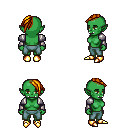
a pixel art fantasy rpg character, female body template, orc, green skin, steel arm armor, teal pants, dark blonde long mohawk hairstyle, gold boots, four views (front, back, left, right), 2x2 character sprite sheet, small pixel art, hard edges, no anti-aliasing